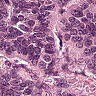
Metastatic tissue present: yes